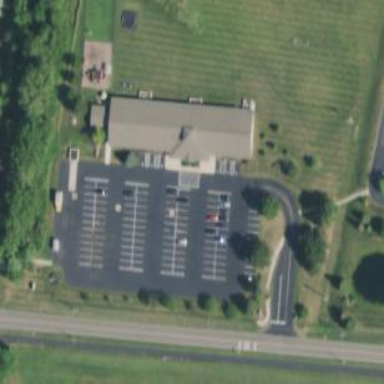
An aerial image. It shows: Parking area.